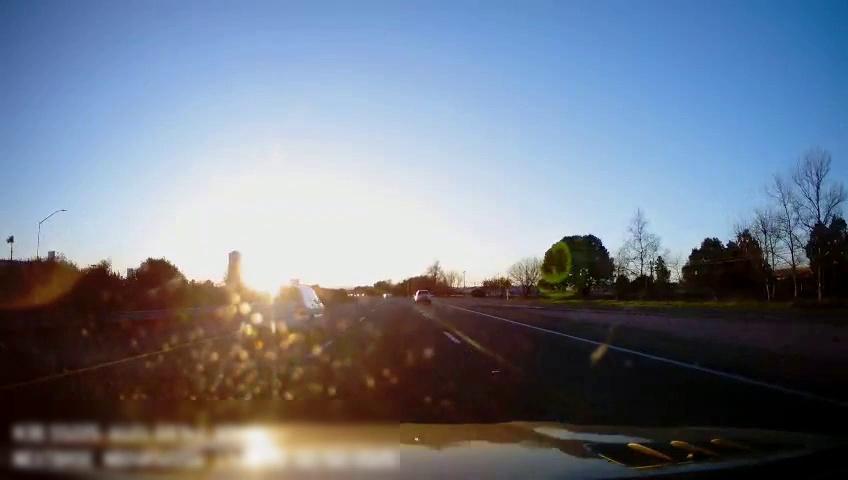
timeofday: Day
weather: Sunny
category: Drivable Space
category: Vehicles | SUV
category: Vehicles | SUV
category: Lanes | Alternate Lane
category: Lanes | Current Lane
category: Lanes | Current Lane
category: Lanes | Alternate Lane